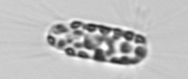
Label: Corethron_hystrix